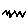
Label: zigzag